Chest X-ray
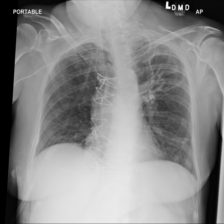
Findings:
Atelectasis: negative
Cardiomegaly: negative
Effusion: negative
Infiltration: negative
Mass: negative
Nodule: negative
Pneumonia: negative
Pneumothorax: negative
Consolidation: negative
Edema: negative
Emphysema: negative
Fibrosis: negative
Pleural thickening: negative
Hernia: negative